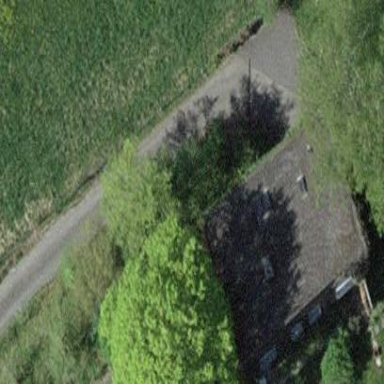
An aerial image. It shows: Residential building.